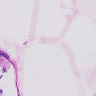
Metastatic tissue present: no